Question:
If you look at the screenshot above, the calendar floats above the submit button. However, when I attempt to click any of the days in the top row, it registers the submit button as being pressed.
Here is the HTML:
'''
<div data-role="content">
<div class="ui-content">
<form method="POST" onsubmit="return submitForm()" id="myForm" data-ajax="false">
<input type="text" name="transaction_date" class="date-input" data-inline="false" data-role="date" readonly="true">
<fieldset data-role="controlgroup" data-type="horizontal" data-role="fieldcontain" align="center">
<input type="radio" name="transaction_type" id="radio-choice-1" value=0>
<label for="radio-choice-1">Expense</label>
<input type="radio" name="transaction_type" id="radio-choice-2" value=1>
<label for="radio-choice-2">Income</label>
</fieldset>
<input type="submit" value="Submit">
</form>
</div>
</div>
'''
How can I fix this so that anything I press on the calendar has priority?
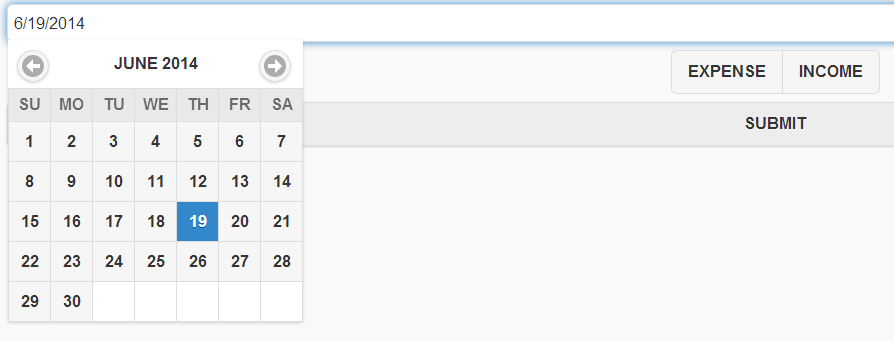
Answer: According to the CSS of the jQuery mobile, the 'ui-btn input, ui-btn button' has a 'z-index:2' and the 'ui-datepicker-div' has a 'z-index:1' when it appears, which is causing your problem.
Adjusting with the z-index of the submit button fixed it for me.
<URL>
Alternatively, you could adjust the 'ui-datepicker-div' z-index to be something a bit higher, but because its call is being abstracted away from you, you would have to rummage around the ui core to find out where the adjustment is being made.